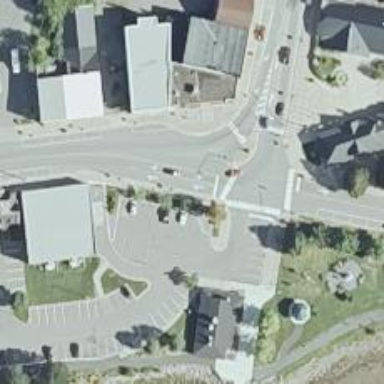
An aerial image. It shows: Pedestrian crossing with zebra markings on footway.